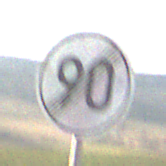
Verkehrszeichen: EndeGeschwindigkeit90
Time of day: MorningAfternoon
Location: Outdoor (Nature)
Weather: PartlyCloudy
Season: NotSpecified
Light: Natural